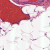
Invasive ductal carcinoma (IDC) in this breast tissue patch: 0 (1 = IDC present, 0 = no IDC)